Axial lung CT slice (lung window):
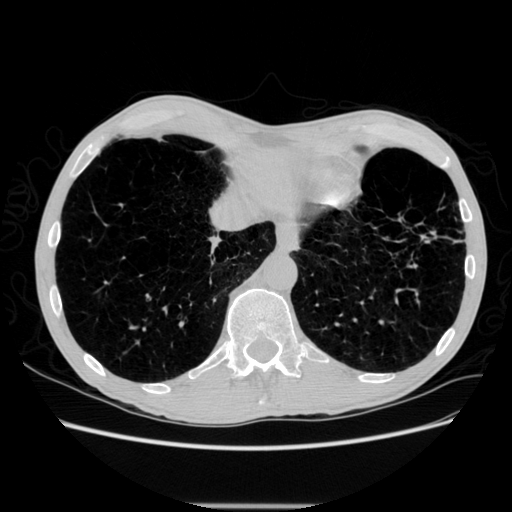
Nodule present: no